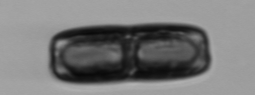
Label: Ephemera